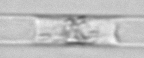
Label: Hemiaulus